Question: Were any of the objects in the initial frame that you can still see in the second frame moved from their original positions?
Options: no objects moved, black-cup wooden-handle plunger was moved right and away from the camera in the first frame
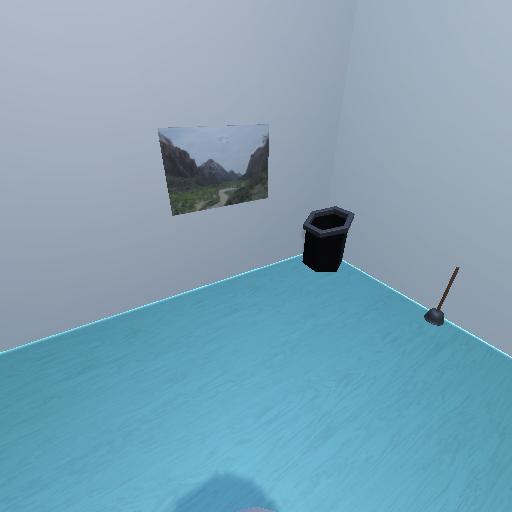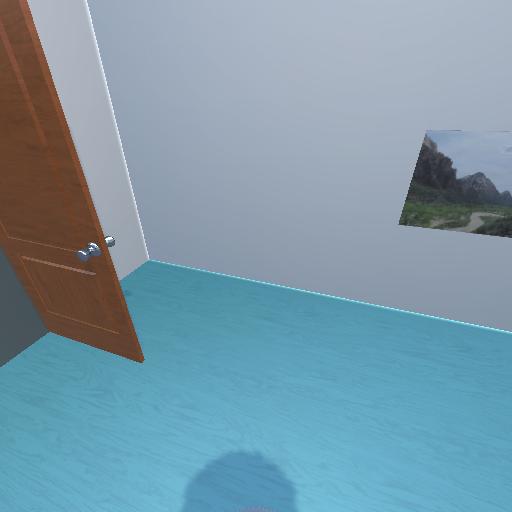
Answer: no objects moved